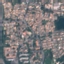
Land use / land cover class: Residential